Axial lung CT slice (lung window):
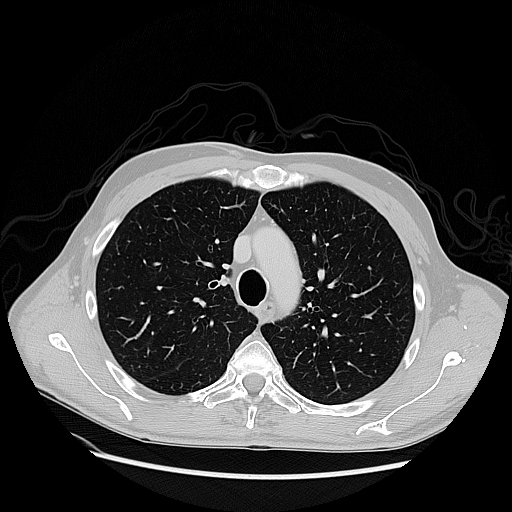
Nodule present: no